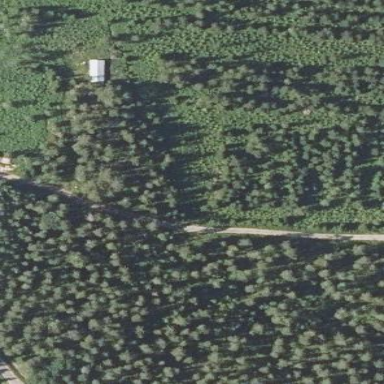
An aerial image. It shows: Forest with needle-leaved trees.